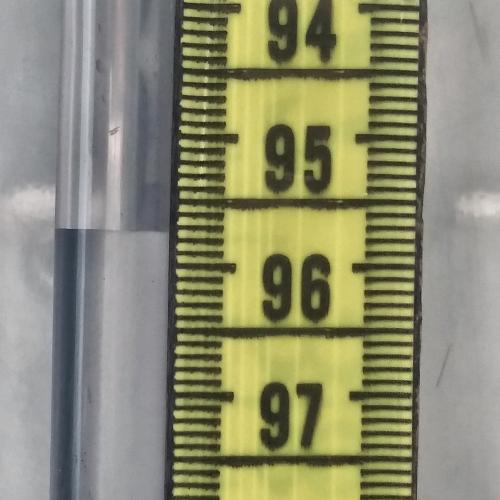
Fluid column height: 95.7 cm